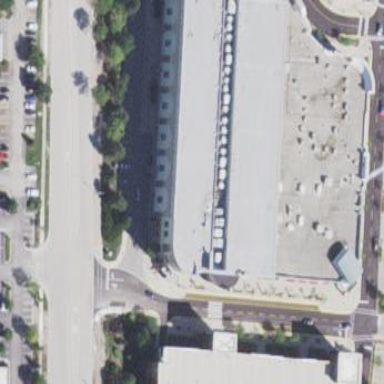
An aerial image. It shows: Part of retail building that houses cinema.